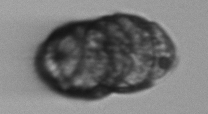
Label: Margalefidinium